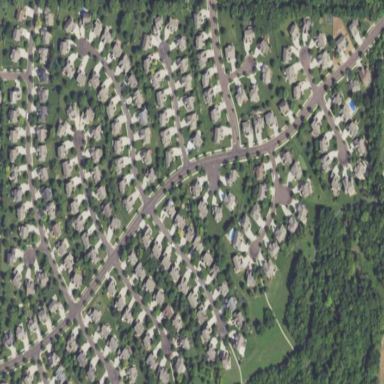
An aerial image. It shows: Residential area composed of single-family homes.